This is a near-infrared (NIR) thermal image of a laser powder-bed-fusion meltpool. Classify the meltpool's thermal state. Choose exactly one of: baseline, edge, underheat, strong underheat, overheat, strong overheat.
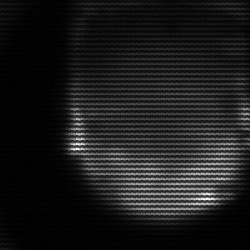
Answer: edge